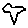
Label: bird